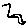
Label: zigzag